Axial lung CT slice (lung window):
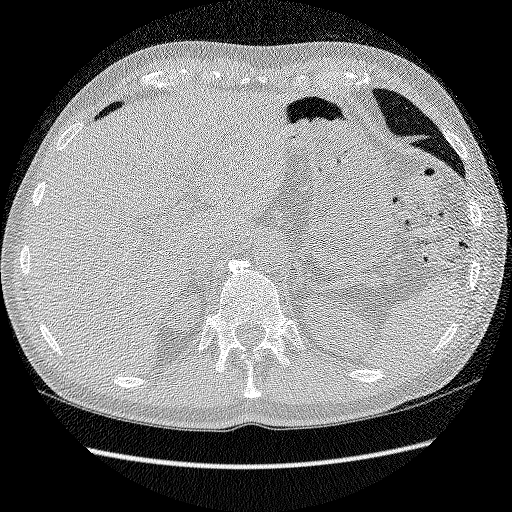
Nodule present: no